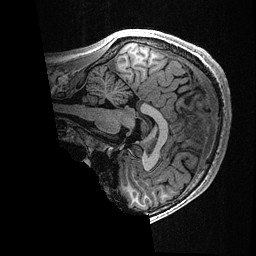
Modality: T1w
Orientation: sagittal
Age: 24
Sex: male
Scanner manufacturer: ge
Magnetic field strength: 3 T
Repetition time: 0.006952 s
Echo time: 0.00292 s